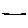
Label: line